Interaction volume radius: 10 \u00c5
Interaction volume height: 15 \u00c5
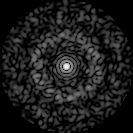
Disorder parameter: 0.8342